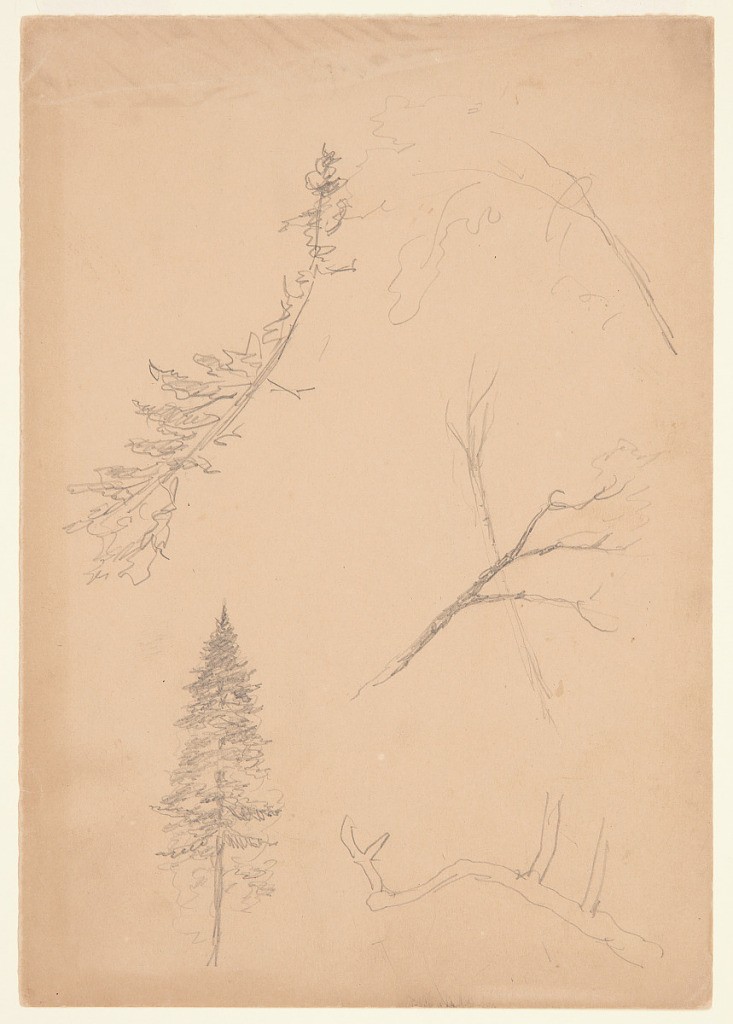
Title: Botanical Sketches, Maine
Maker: Frederic Edwin Church, American, 1826–1900
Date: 1876–1881
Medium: Graphite on tan wove paper
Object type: Drawing
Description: Botanical sketches showing five views of trees and branches in Maine. At upper left, a loosely-rendered, curving conifer tree is visible; at upper right, a tree branch is loosely sketched; at center right, two largely leafless branches intersect to form an 'X'; at lower left, a tall, symmetrical conifer tree is shown; and at lower right, a dead or leafless branch is also included.